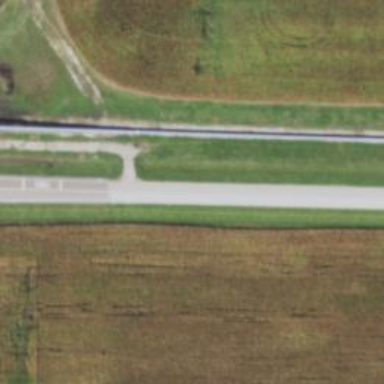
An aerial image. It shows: Unclassified road.